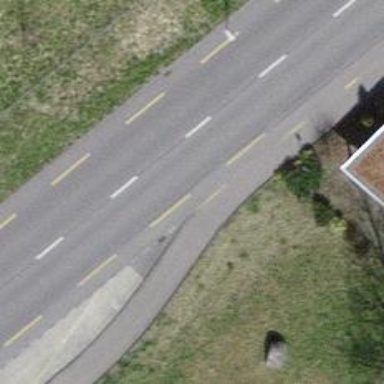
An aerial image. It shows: Cycleway.